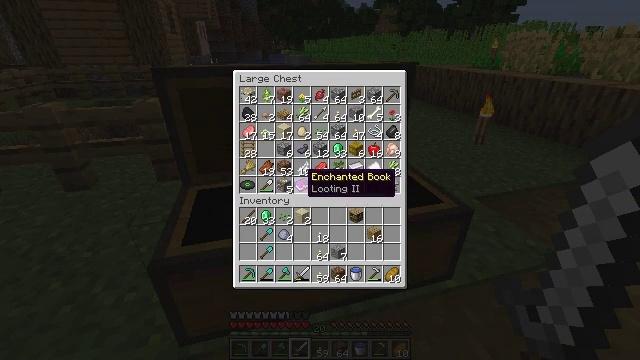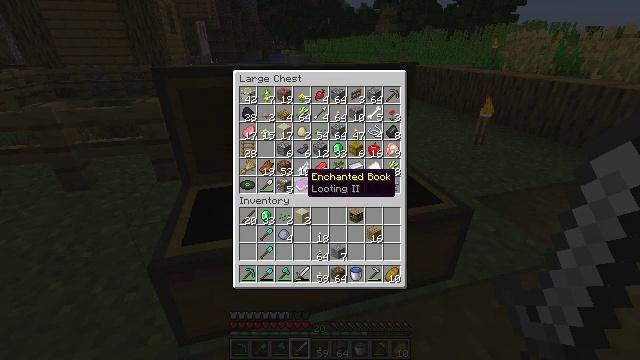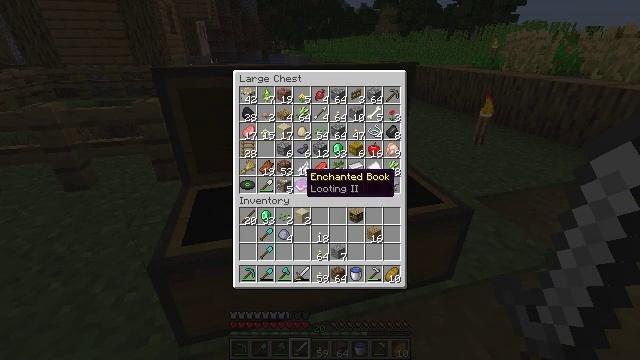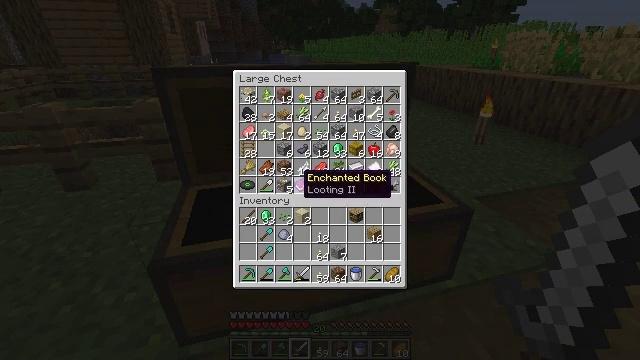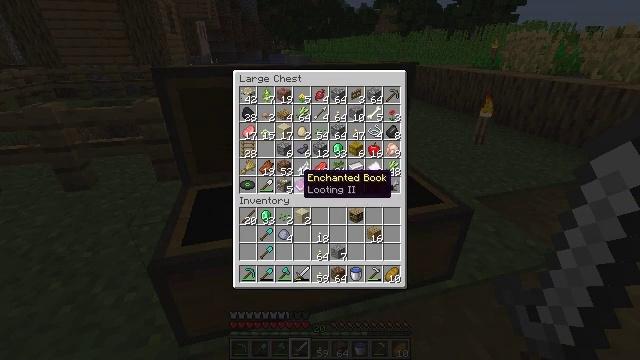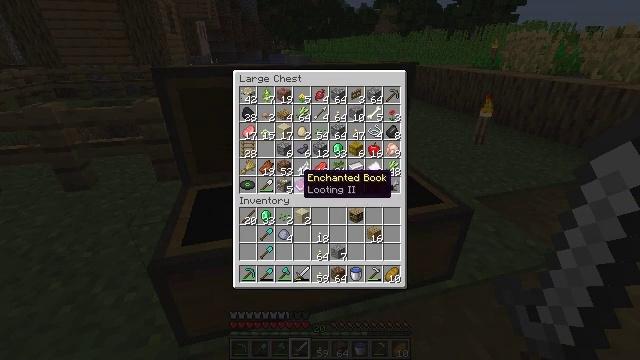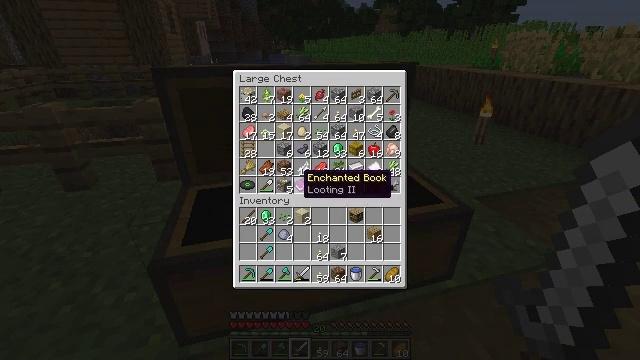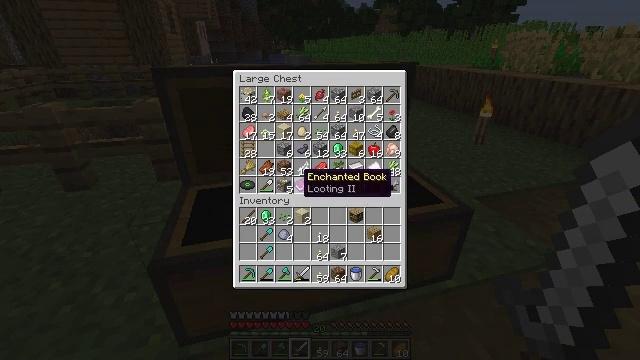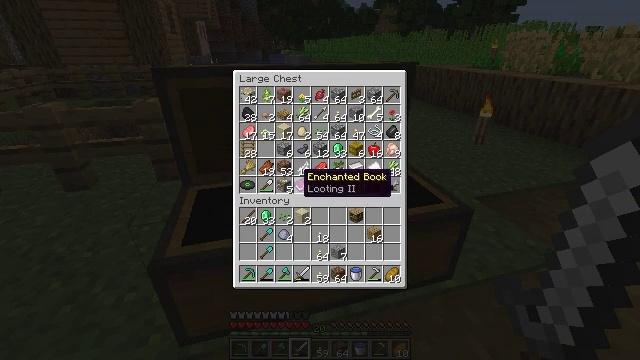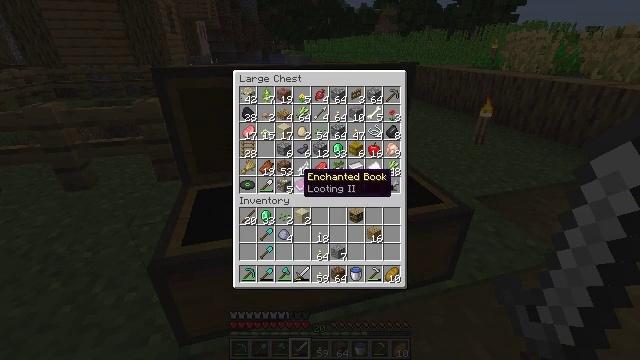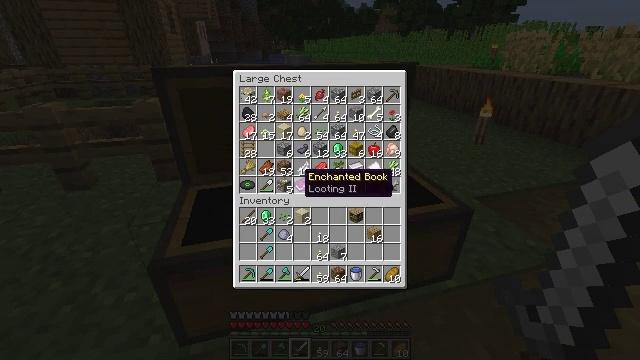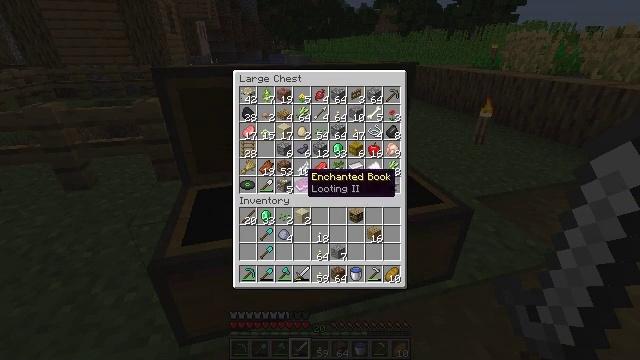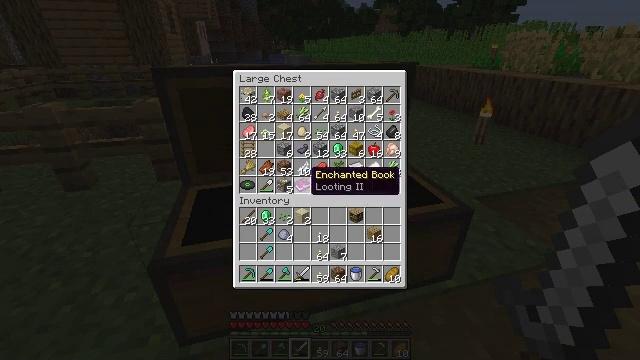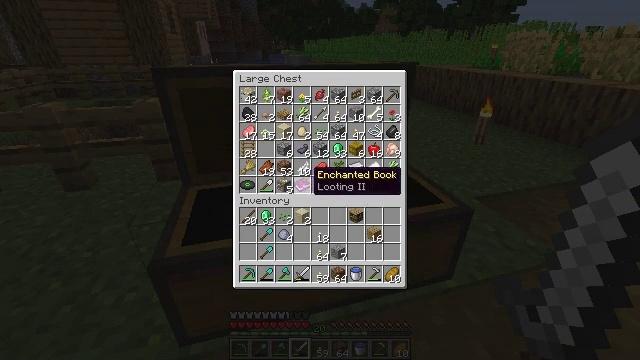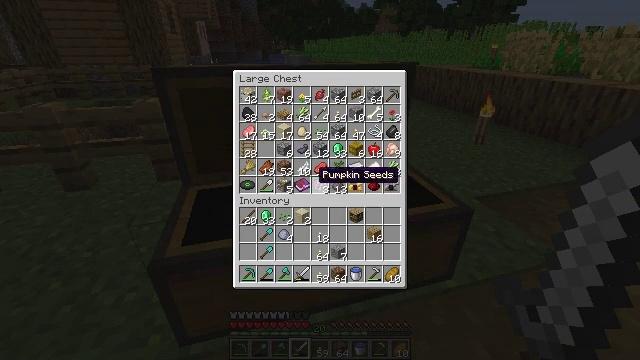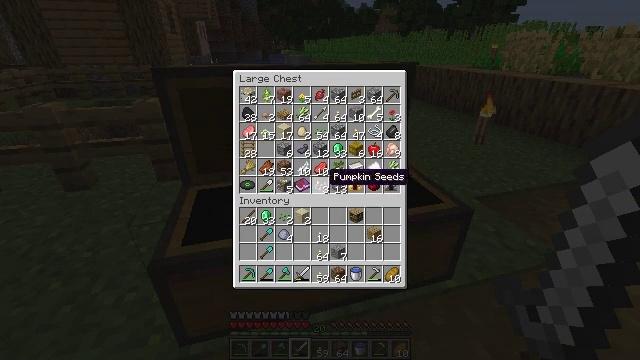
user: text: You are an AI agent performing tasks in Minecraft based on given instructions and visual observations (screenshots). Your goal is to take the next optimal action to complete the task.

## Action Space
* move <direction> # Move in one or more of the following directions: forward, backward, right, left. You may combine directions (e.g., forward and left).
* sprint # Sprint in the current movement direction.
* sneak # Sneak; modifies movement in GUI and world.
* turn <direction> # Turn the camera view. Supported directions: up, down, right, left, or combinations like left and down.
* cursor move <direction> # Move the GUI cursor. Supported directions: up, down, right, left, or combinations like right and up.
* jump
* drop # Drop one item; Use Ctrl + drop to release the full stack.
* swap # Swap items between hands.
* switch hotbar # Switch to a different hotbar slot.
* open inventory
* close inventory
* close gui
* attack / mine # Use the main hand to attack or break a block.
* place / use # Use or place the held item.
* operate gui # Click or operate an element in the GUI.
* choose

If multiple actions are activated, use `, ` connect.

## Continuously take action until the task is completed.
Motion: motion action
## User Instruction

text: Assemble wooden slabs and a bookshelf to create the lectern.
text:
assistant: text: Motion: no_op
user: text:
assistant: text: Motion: no_op
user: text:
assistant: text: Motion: no_op
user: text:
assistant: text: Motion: no_op
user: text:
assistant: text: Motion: no_op
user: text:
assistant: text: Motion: no_op
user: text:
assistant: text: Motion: no_op
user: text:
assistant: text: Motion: no_op
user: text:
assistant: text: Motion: no_op
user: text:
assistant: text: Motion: no_op
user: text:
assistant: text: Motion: no_op
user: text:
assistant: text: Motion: no_op
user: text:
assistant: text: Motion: no_op
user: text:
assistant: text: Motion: no_op
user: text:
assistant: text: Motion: cursor move right
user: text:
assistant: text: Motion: cursor move right
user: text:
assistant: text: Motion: cursor move right
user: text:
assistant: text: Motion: cursor move right
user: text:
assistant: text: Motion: cursor move right
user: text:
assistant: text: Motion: cursor move up
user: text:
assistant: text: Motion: cursor move up
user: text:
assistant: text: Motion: cursor move up
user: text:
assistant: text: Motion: cursor move left
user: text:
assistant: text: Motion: cursor move left
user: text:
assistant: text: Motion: cursor move left
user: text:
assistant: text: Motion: cursor move left
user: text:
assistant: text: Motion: cursor move left
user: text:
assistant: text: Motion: no_op
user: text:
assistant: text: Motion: no_op
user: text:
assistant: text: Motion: no_op